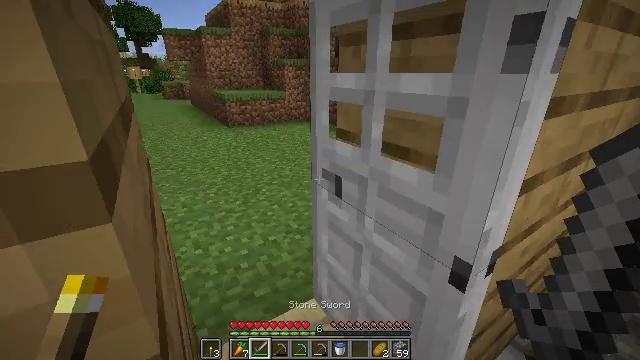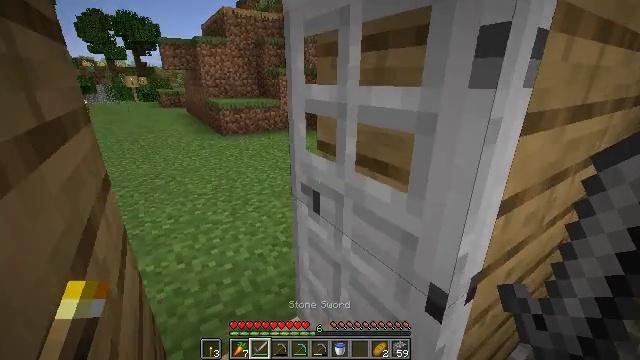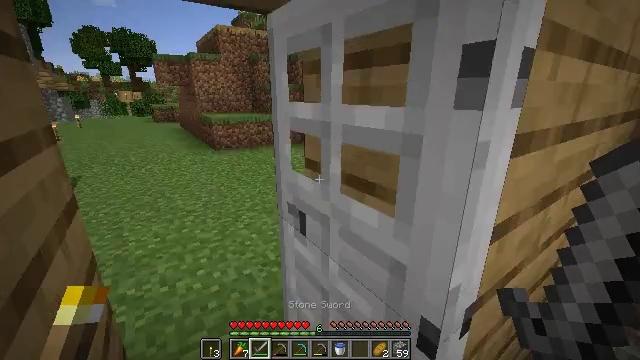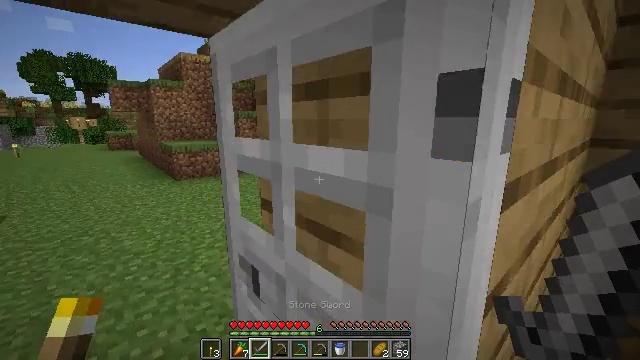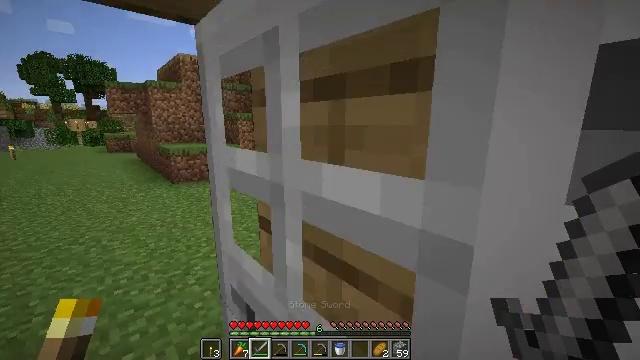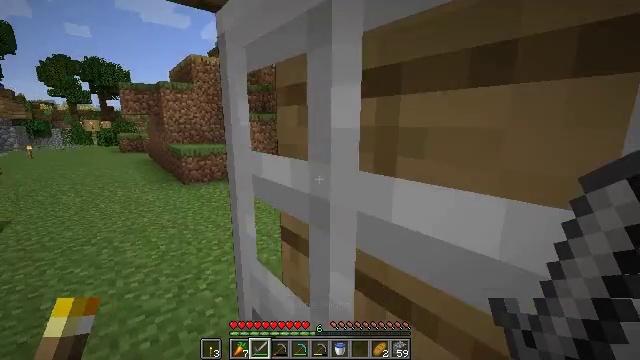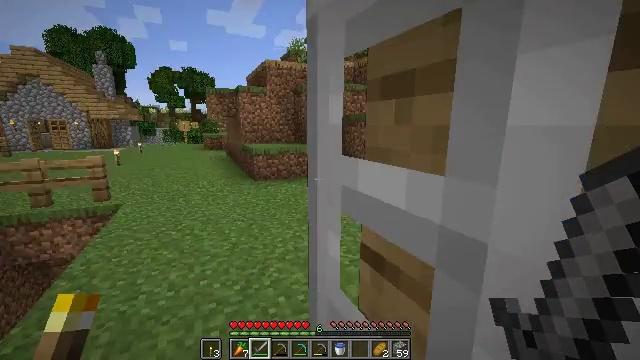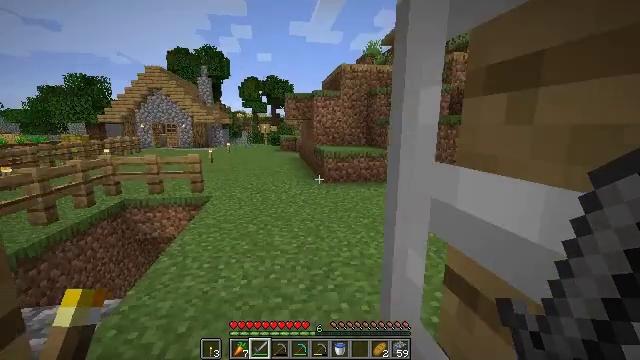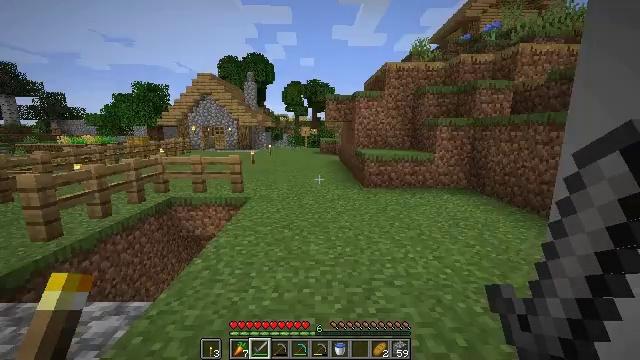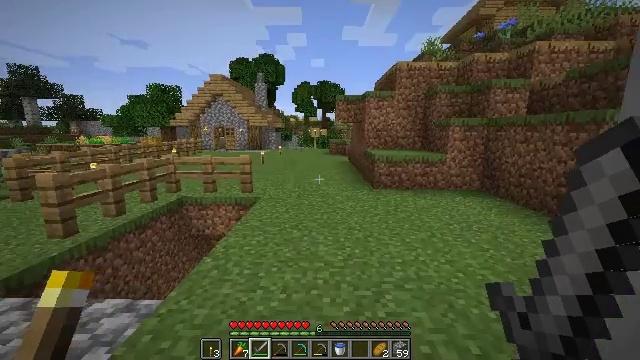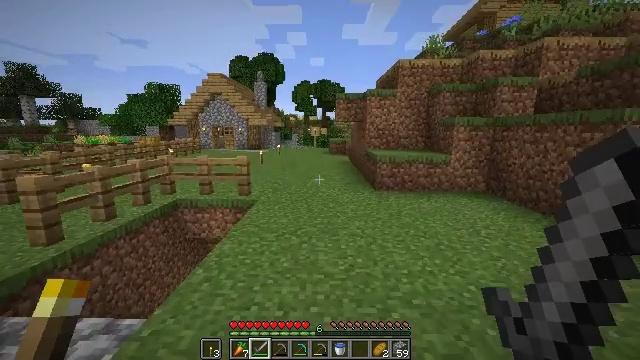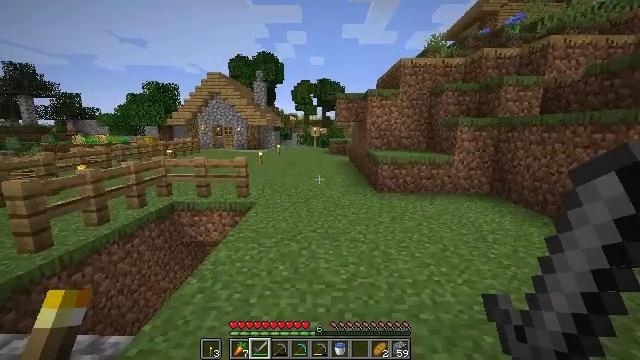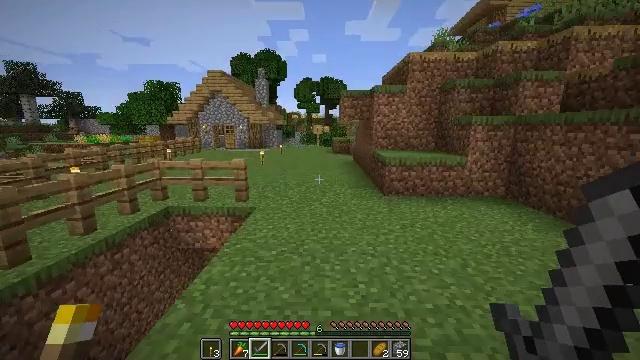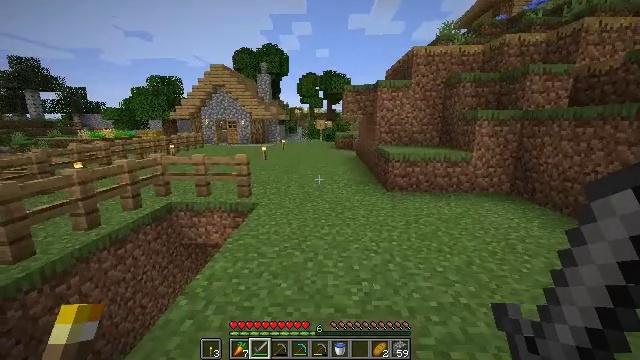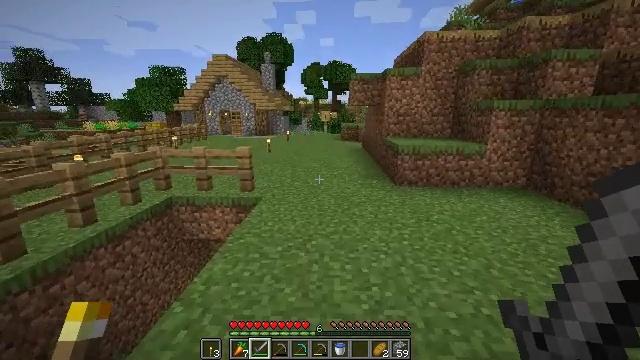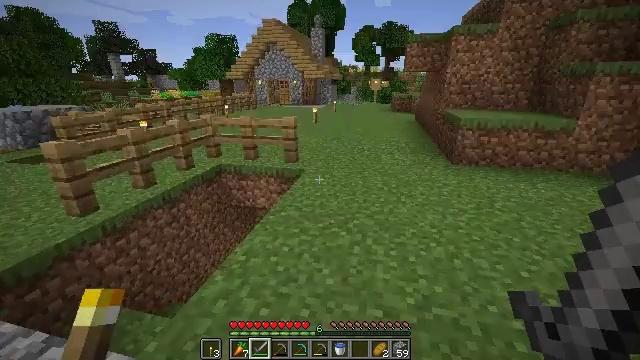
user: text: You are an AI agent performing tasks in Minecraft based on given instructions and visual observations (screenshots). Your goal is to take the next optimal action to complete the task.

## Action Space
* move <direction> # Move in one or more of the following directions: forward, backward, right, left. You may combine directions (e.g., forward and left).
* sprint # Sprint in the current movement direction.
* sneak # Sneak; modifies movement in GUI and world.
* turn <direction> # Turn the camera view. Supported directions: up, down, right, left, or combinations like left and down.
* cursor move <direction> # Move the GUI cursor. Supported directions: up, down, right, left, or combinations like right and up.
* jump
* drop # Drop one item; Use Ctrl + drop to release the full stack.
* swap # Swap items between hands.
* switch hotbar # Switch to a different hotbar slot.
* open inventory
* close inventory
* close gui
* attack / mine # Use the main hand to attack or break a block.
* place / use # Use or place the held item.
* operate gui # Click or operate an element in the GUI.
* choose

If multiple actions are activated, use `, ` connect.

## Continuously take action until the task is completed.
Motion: motion action
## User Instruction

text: Remove a bread from the inventory.
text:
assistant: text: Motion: move forward, turn up, attack / mine
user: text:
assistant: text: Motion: move forward, turn right and up, attack / mine
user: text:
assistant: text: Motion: move forward, turn right and up, attack / mine
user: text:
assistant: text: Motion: move forward, attack / mine
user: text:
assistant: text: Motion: move forward, turn left, attack / mine
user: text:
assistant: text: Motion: move forward, turn left, attack / mine
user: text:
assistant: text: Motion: move forward, turn left, attack / mine
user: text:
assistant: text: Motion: move forward, turn left, attack / mine
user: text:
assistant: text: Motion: move forward, turn left, attack / mine
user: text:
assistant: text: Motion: move forward, attack / mine
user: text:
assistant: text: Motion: move forward, attack / mine
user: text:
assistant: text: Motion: move forward, attack / mine
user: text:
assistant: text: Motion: move forward, turn down, attack / mine
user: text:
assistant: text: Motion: move forward, turn left and down, attack / mine
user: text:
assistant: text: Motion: move forward, turn left and down, attack / mine
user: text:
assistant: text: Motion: move forward, turn left and down, attack / mine
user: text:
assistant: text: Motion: move forward, turn left and down, attack / mine
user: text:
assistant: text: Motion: move forward, turn left, attack / mine
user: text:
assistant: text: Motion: move forward, turn left, attack / mine
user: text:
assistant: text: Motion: move forward, turn left, attack / mine
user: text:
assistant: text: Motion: move forward, attack / mine
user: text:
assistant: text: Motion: move forward, attack / mine
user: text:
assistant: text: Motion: move forward, attack / mine
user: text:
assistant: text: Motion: move forward, turn right and up, attack / mine
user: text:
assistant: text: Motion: move forward, turn right, attack / mine
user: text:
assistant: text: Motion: move forward, turn right, attack / mine
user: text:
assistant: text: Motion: move forward, turn right and down, attack / mine
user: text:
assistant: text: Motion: move forward, turn right and down, attack / mine
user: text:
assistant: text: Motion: move forward, turn right and down, attack / mine
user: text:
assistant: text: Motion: move forward, turn right, attack / mine